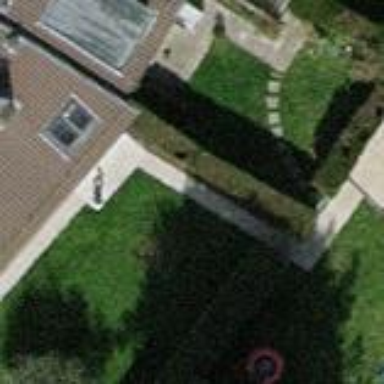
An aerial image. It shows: Garden surrounded by fence.